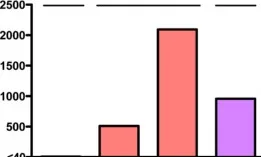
Immune response to SARS-CoV-2 infection. (D) 50% neutralization (IC50) (expressed as reciprocal of serum dilution) of SARS-CoV-2 with the serum of our patient and of another child after SARS-CoV-2 infection. The first dilution tested was 1/40.
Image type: pathology (immunostaining)